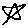
Label: star